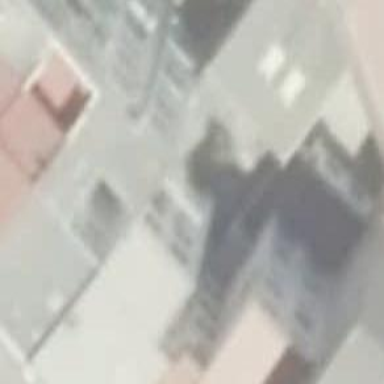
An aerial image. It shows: Part of building is shown in the image.